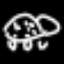
Label: frog